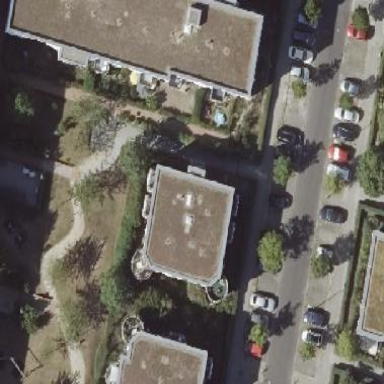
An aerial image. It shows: Flat-roofed apartment building.